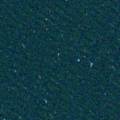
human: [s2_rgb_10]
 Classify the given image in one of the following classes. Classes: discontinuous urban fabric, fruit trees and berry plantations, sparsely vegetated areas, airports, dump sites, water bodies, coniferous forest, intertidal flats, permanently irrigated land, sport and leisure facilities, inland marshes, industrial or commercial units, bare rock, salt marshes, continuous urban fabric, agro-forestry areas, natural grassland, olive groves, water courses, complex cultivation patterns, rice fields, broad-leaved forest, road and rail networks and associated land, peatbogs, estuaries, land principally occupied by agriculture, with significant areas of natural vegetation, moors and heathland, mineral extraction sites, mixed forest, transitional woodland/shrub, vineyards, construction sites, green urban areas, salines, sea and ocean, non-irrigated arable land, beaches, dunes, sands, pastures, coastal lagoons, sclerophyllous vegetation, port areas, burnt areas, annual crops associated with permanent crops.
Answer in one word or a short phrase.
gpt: sea and ocean